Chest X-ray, PA view. Patient: 63 years old, sex M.
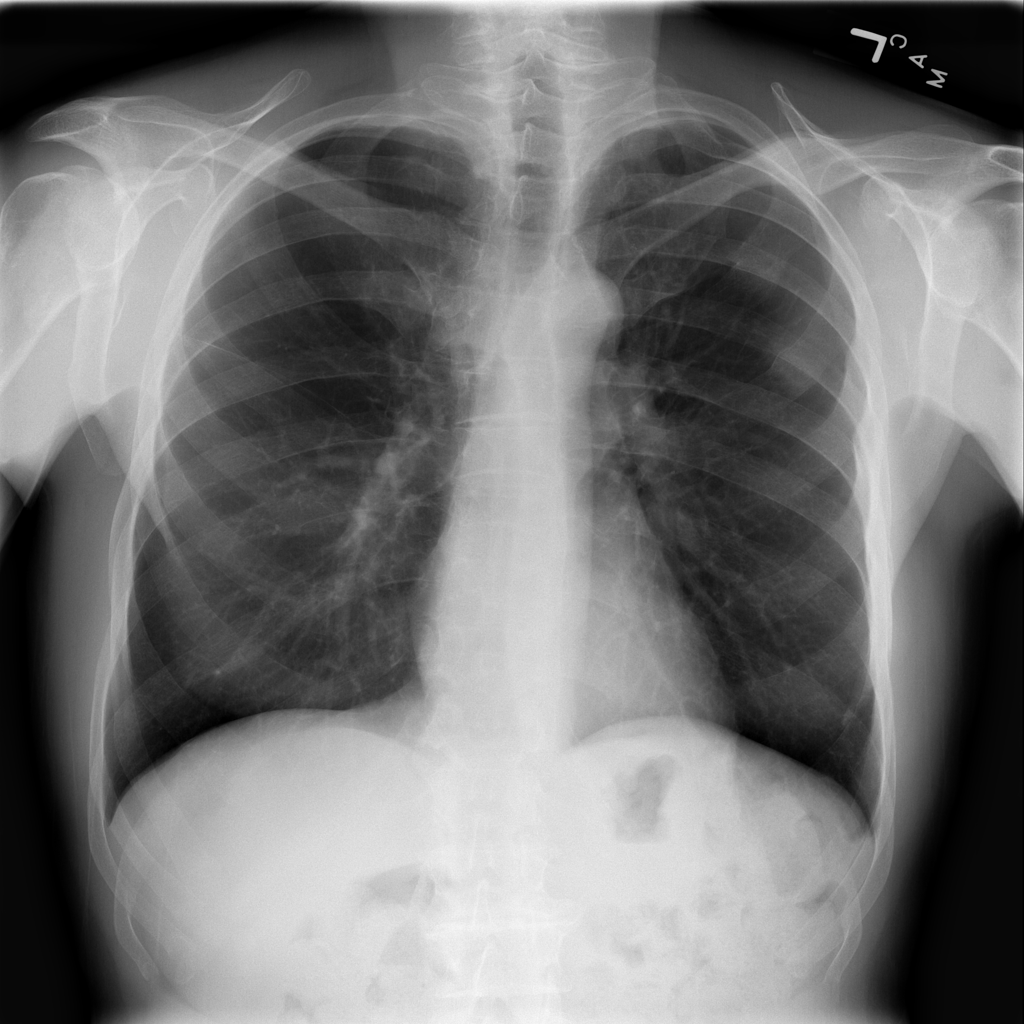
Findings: No Finding